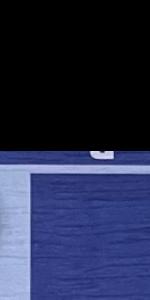
Label: Empty